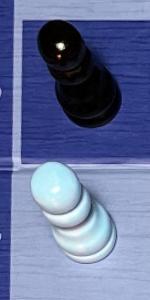
Label: Pawn_White